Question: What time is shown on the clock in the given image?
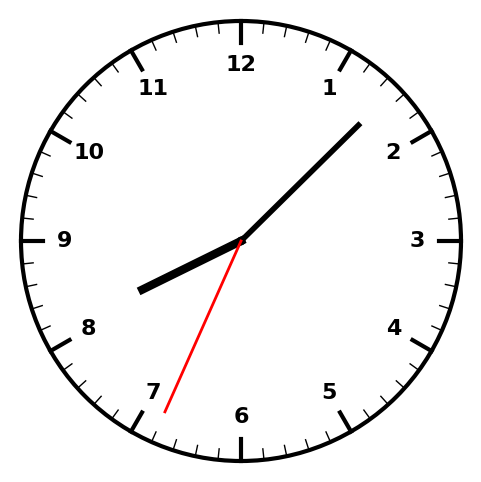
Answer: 08:07:34